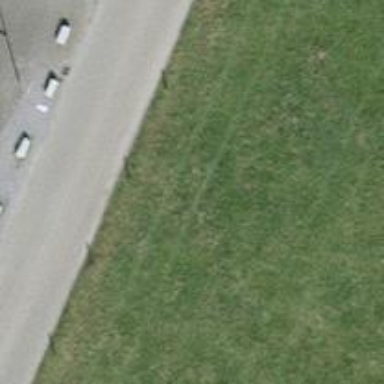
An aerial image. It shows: Cycle barrier.